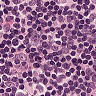
Metastatic tissue present: no